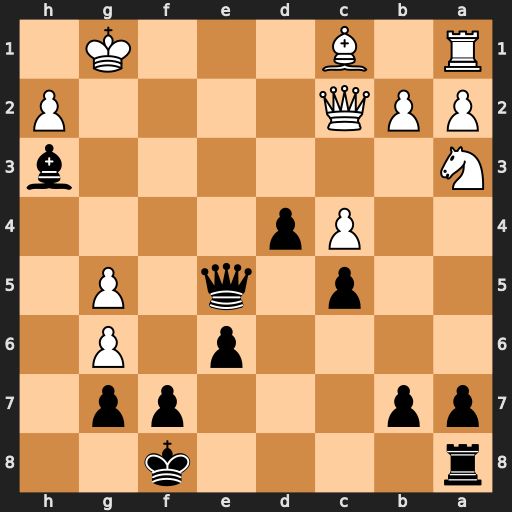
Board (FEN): r4k2/pp3pp1/4p1P1/2p1q1P1/2Pp4/N6b/PPQ4P/R1B3K1
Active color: b
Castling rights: -
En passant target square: -
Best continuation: Qe1#